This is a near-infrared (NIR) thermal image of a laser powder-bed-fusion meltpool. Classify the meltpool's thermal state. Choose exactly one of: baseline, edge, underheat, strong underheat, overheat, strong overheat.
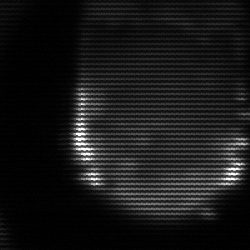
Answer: edge